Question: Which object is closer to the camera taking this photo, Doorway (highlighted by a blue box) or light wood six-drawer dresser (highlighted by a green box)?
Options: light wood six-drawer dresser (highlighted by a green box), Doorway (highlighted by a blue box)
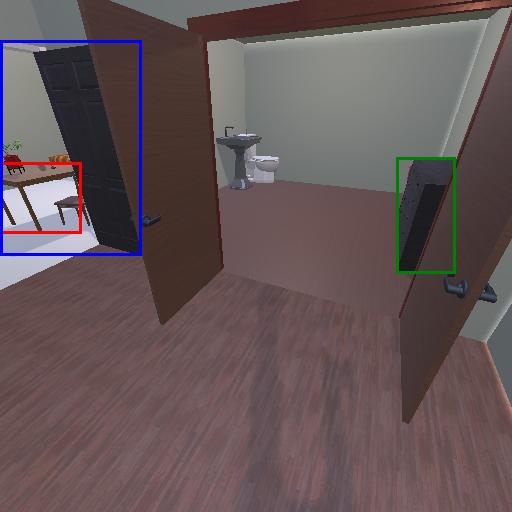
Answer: light wood six-drawer dresser (highlighted by a green box)